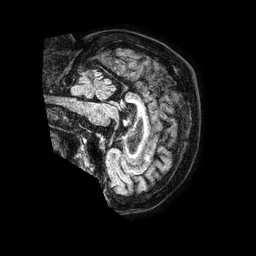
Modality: FLAIR
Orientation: sagittal
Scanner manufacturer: philips
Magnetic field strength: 1.5 T
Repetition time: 4.8 s
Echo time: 0.3 s